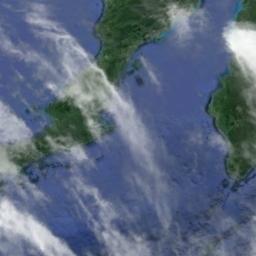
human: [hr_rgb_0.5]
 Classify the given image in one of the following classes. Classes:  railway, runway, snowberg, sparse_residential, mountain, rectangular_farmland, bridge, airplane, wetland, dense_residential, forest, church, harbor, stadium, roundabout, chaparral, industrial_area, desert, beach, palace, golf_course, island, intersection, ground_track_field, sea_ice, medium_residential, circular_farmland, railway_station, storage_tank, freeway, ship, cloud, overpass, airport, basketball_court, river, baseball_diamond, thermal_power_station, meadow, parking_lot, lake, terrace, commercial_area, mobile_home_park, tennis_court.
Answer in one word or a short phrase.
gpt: cloud